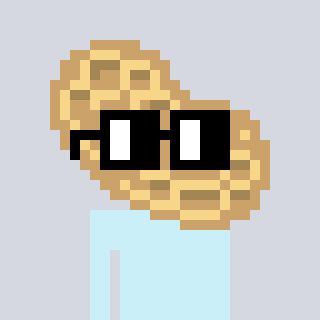
a pixel art character with square black glasses, a peanut-shaped head and a peachy-colored body on a cool background